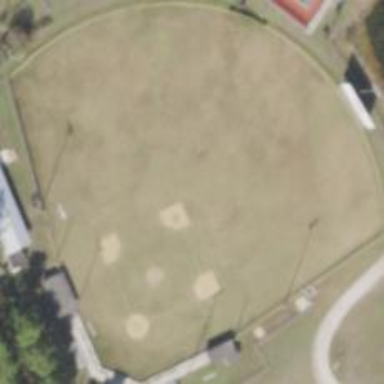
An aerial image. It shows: Baseball pitch for leisure land.